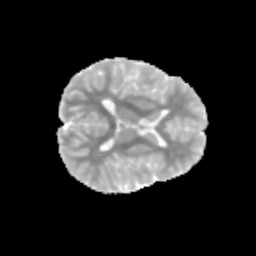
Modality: MD
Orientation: axial
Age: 9
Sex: male
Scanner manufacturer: siemens
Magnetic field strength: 3 T
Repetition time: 3.8 s
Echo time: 0.07 s